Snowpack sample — Rabbit Ears Pass, Jackson County, Colorado, USA (12/17/25, 1:08 PM MST)
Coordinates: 40.387, -106.625
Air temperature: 34 °F
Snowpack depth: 46 cm
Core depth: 10 cm
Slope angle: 6°, slope face: 165°
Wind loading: medium
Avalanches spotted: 0
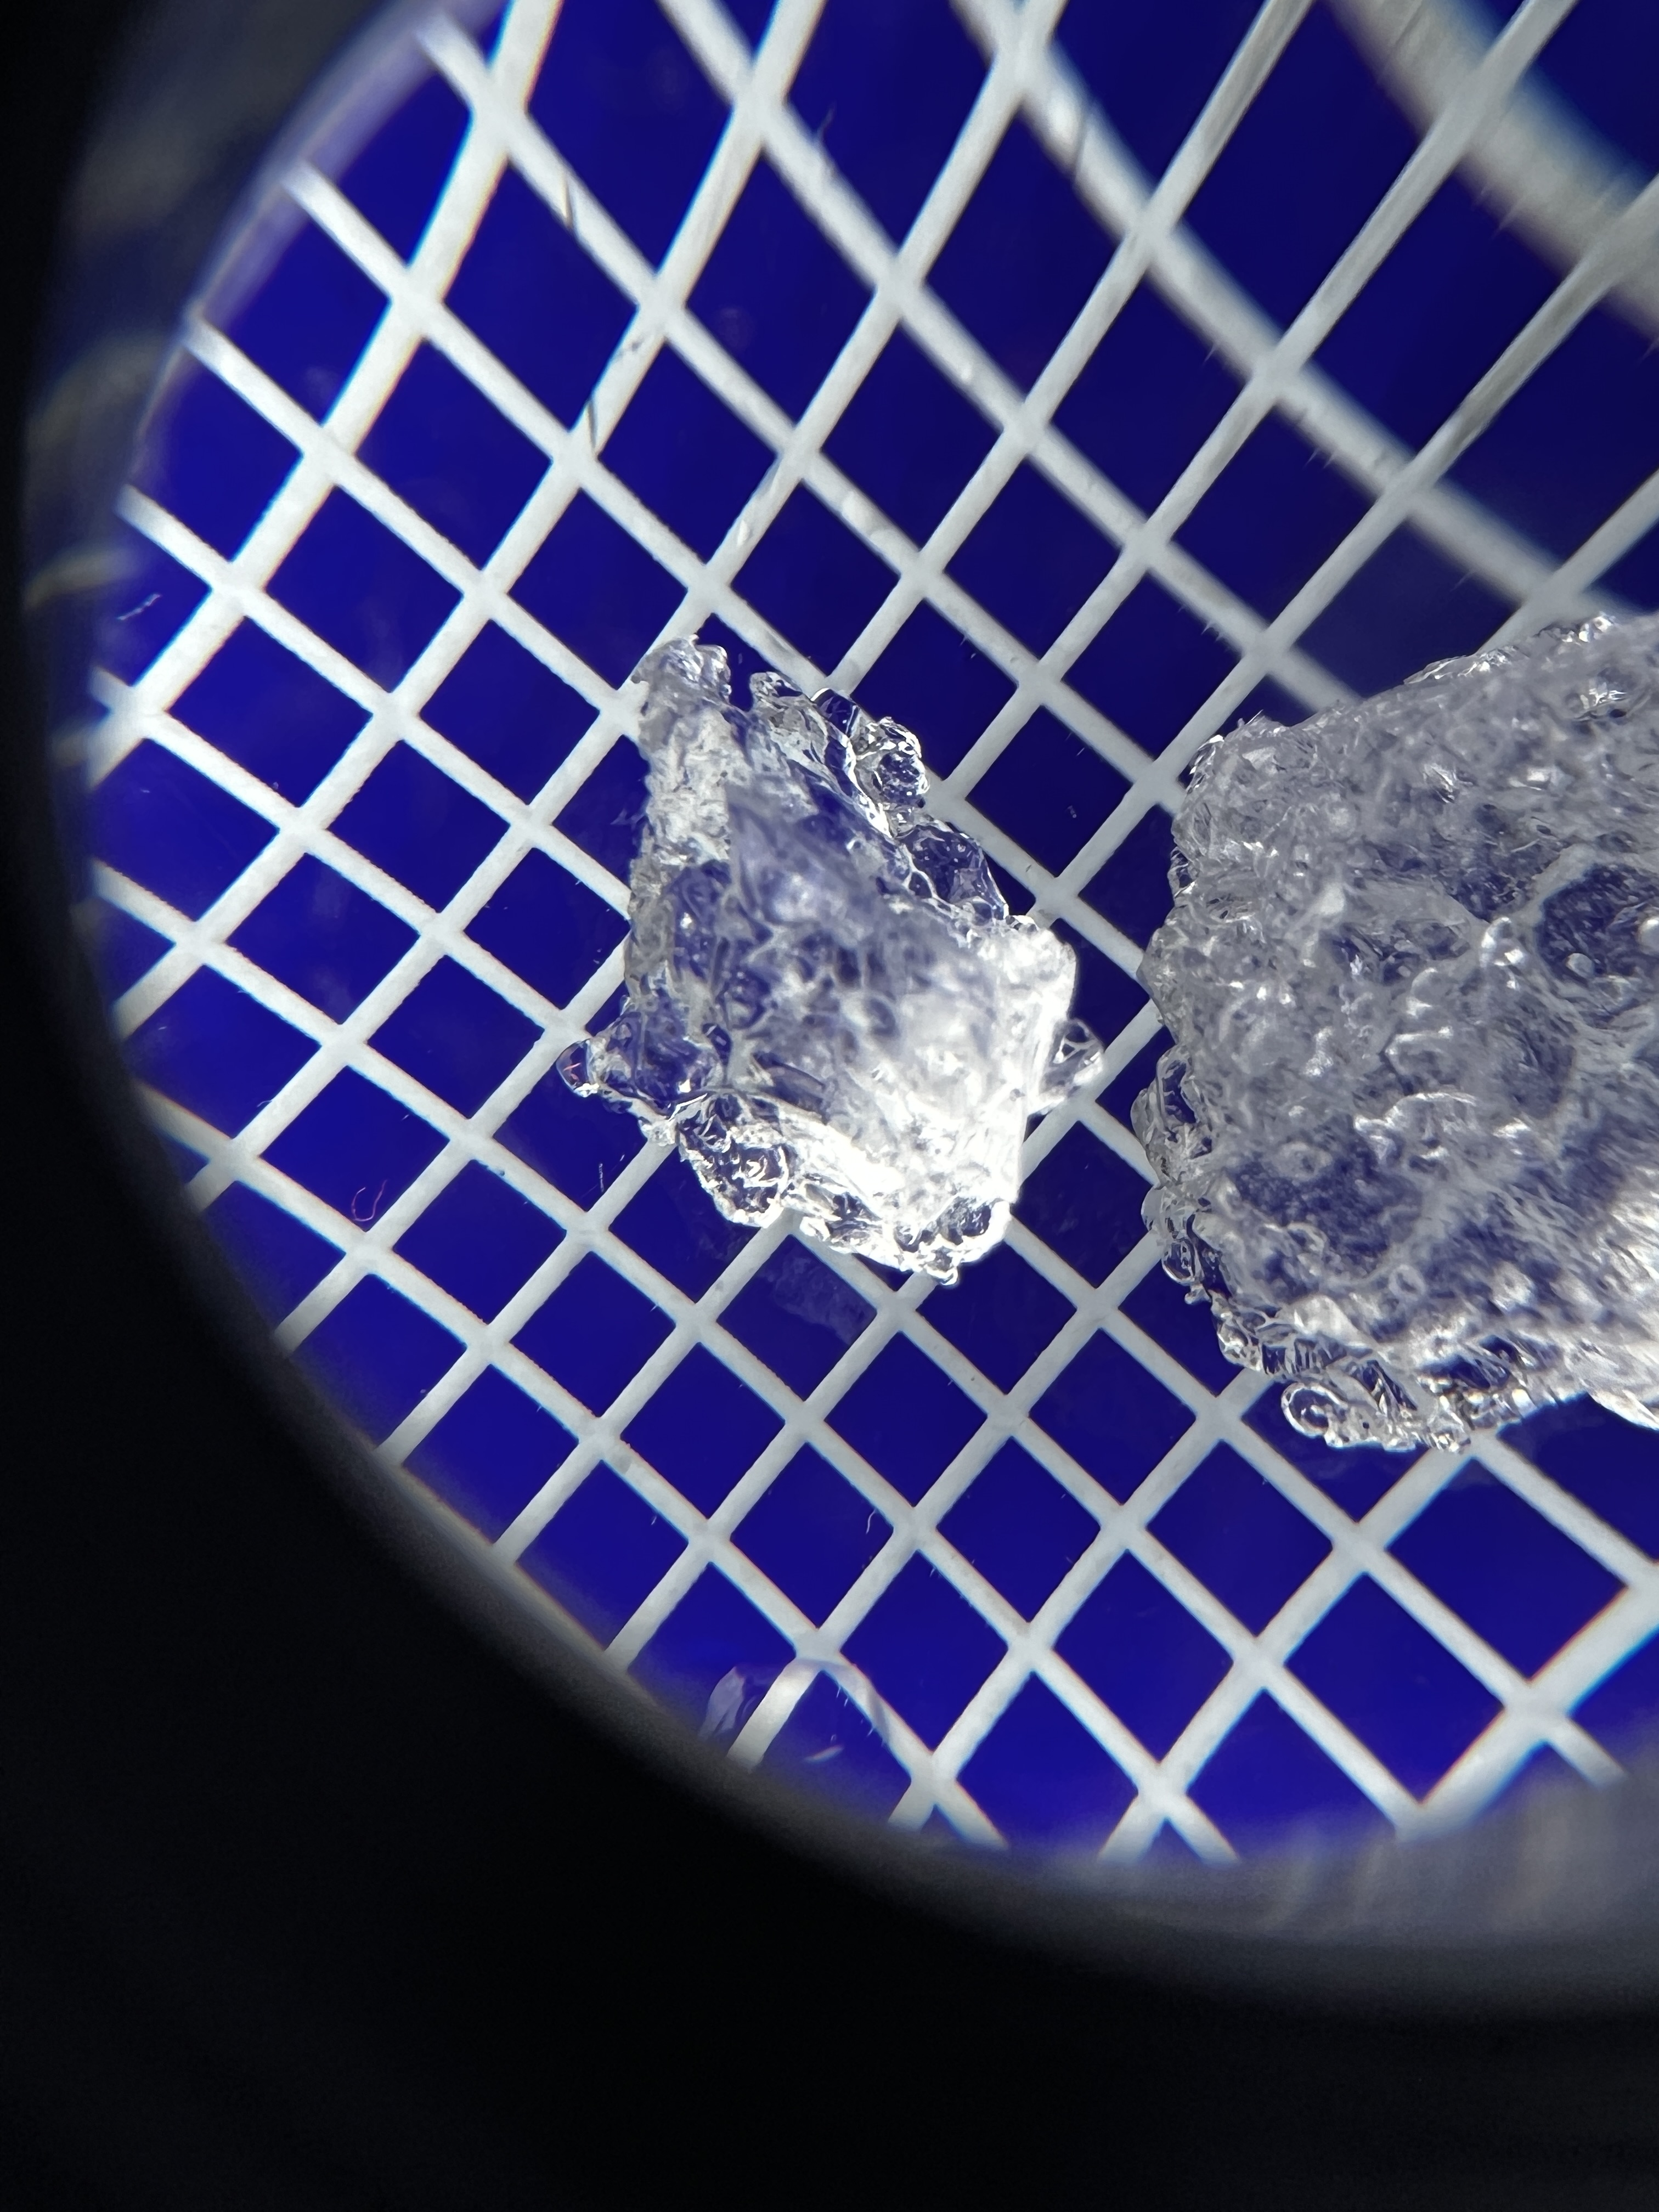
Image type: magnified_profile
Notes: No avalanches spotted nearby, although collected in a meadowy area with minimal risk on this face of the pass.